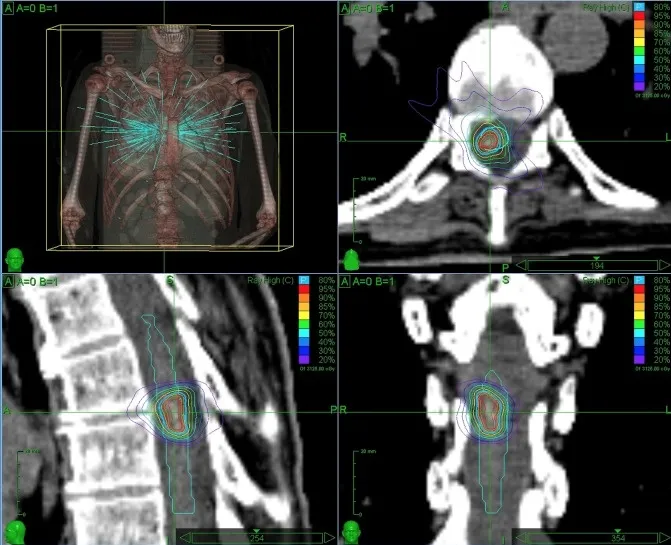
CyberKnife Treatment Plan (Fourth).
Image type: radiology (ct)